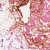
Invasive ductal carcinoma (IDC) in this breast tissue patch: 0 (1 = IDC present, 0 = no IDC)